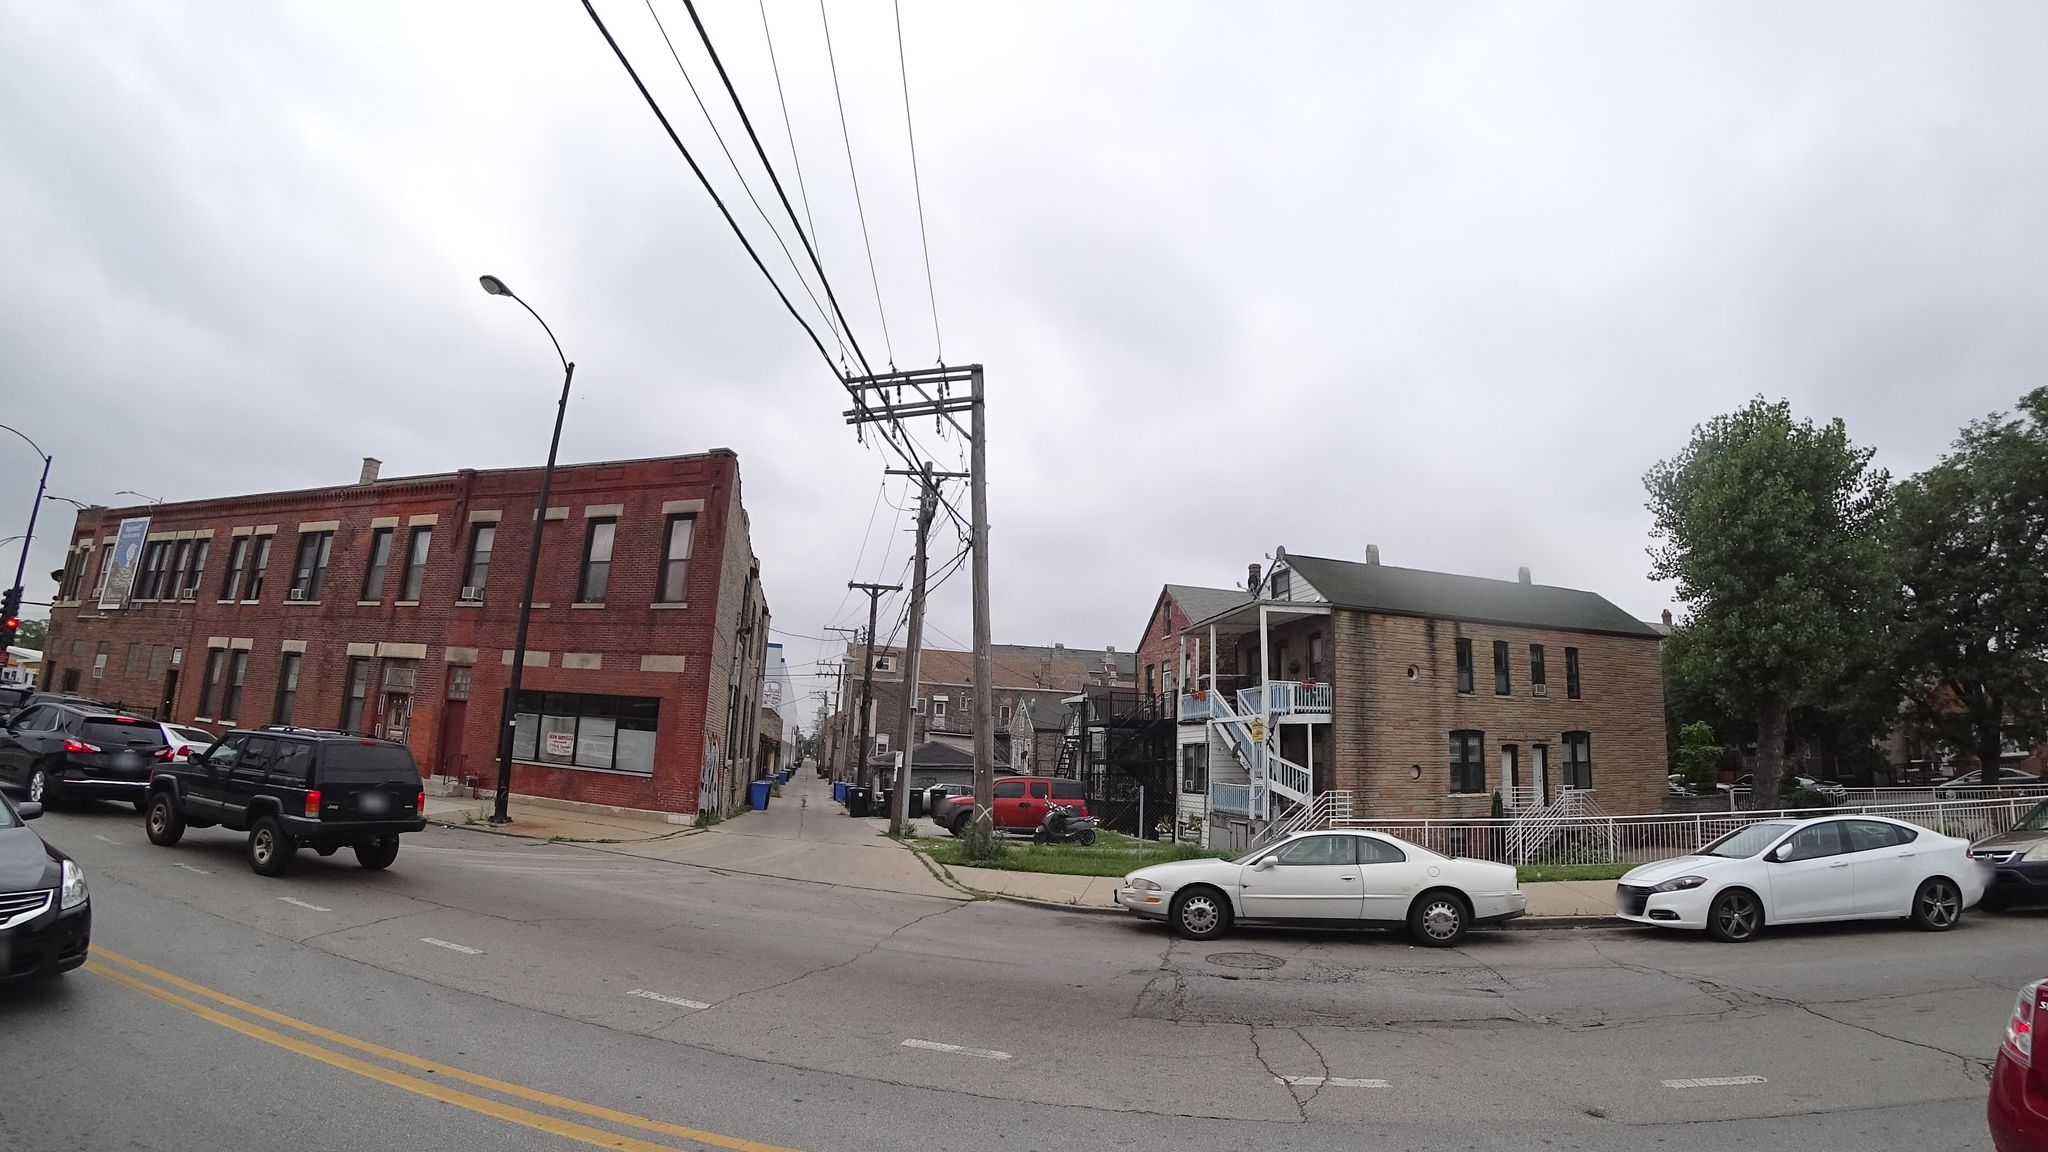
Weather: cloudy
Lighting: day
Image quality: good
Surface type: driving surface
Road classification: secondary
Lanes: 5
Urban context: urban centre
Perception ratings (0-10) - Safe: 5.3, Lively: 3.38, Beautiful: 1.44, Boring: 2.72, Depressing: 2.29, Wealthy: 2.85